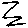
Label: zigzag